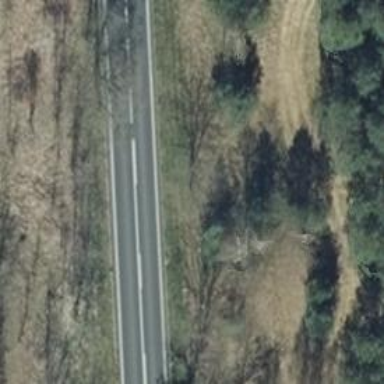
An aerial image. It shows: Asphalt road classified as primary highway.